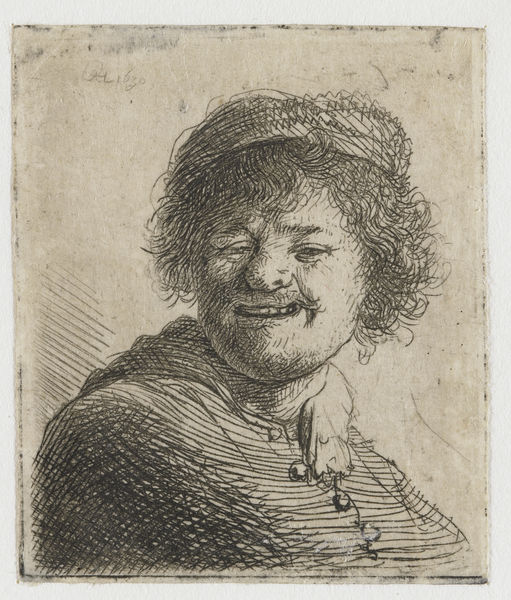
Titel: Lachend zelfportret met muts
Künstler: Rembrandt Harmensz. van Rijn
Standort: Amsterdam
Institution: Rijksmuseum
Schlagwörter: kopf, mann, weiß, frisur, haar, hut, mund, nase, schwarz, zeichnung, blick, bart, mütze, schnurrbart, augen, gesicht, kragen, rembrandt, niederlande, portrait, porträt, gewand, haare, kostüm, blatt, augenbrauen, bruststück, frontal, kinn, knopf, lächeln, papier, studie, grafik, halstuch, stimmung, knöpfe, selbstporträt, lachen, linie, lithographie, radierung, mundwinkel, bleistift, zähne, fratze, knolle, 1580, 1560, lithogarfie